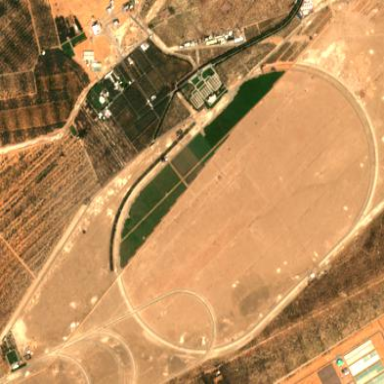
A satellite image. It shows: Track on leisure land dedicated to camel racing.